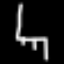
Label: chair